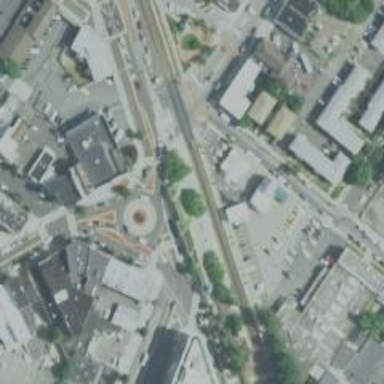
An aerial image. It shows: Secondary road around roundabout.